Chest X-ray. View position: PA
Patient age: 45
Patient sex: F
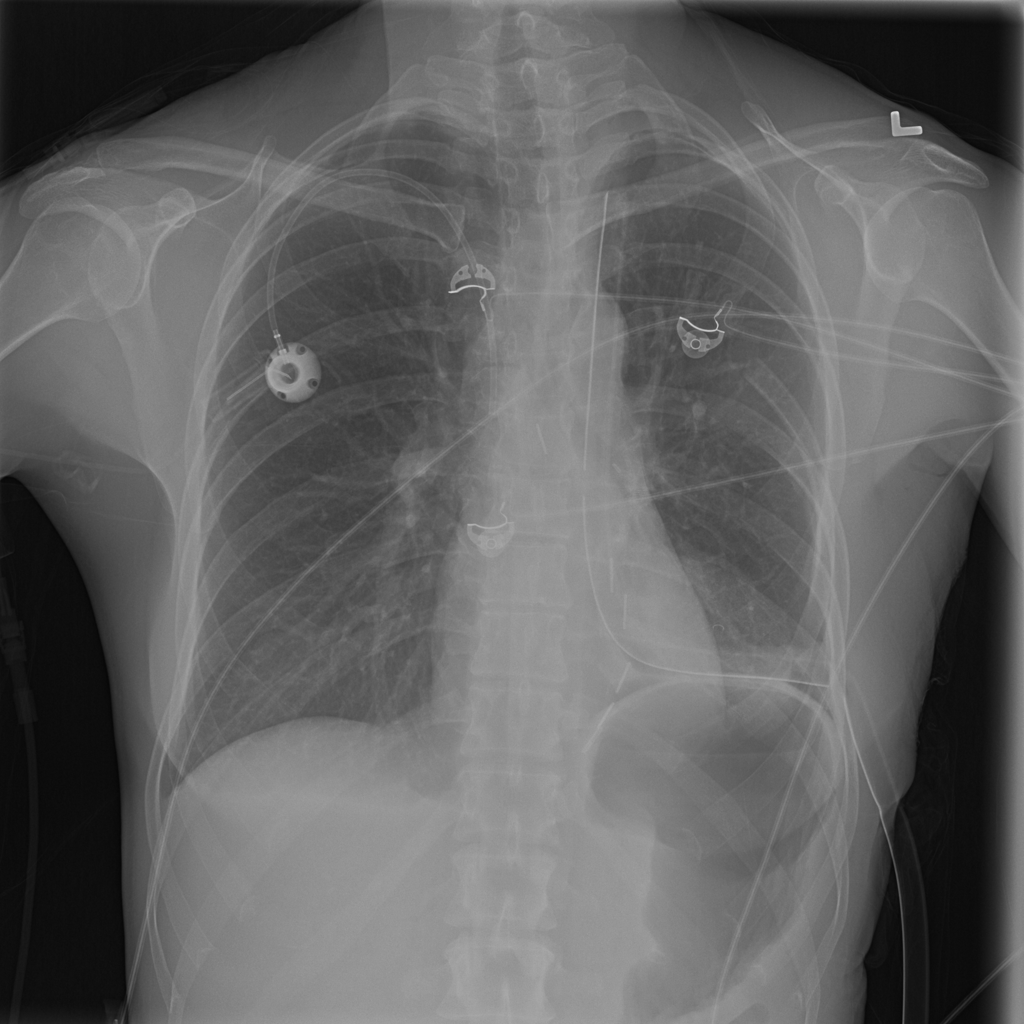
Finding: Pneumothorax